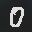
Label: 0